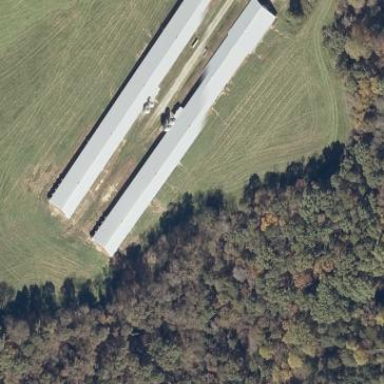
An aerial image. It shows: Farm auxiliary building.